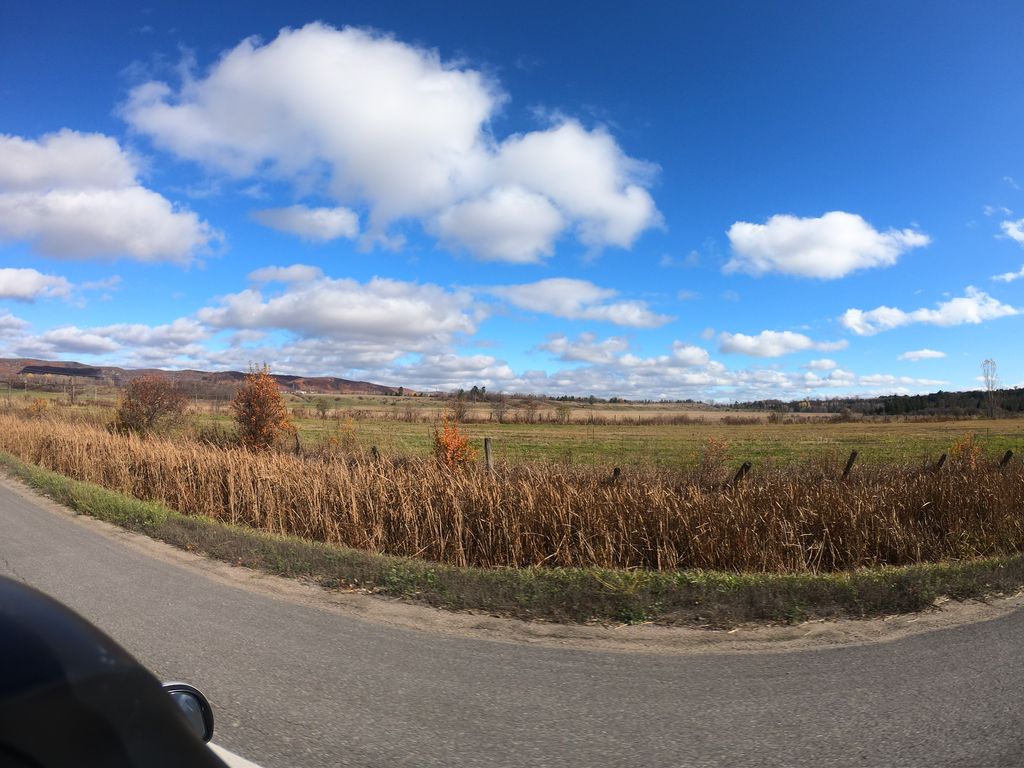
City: ottawa-gatineau